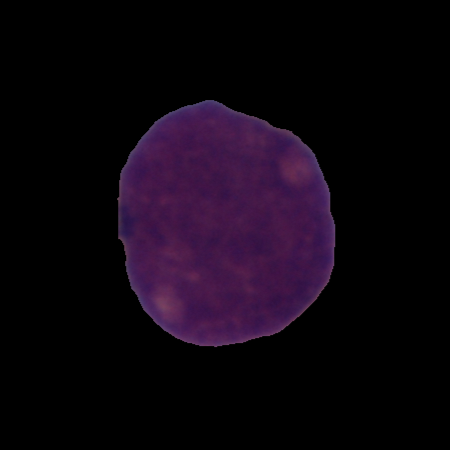
Label: cancer